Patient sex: M
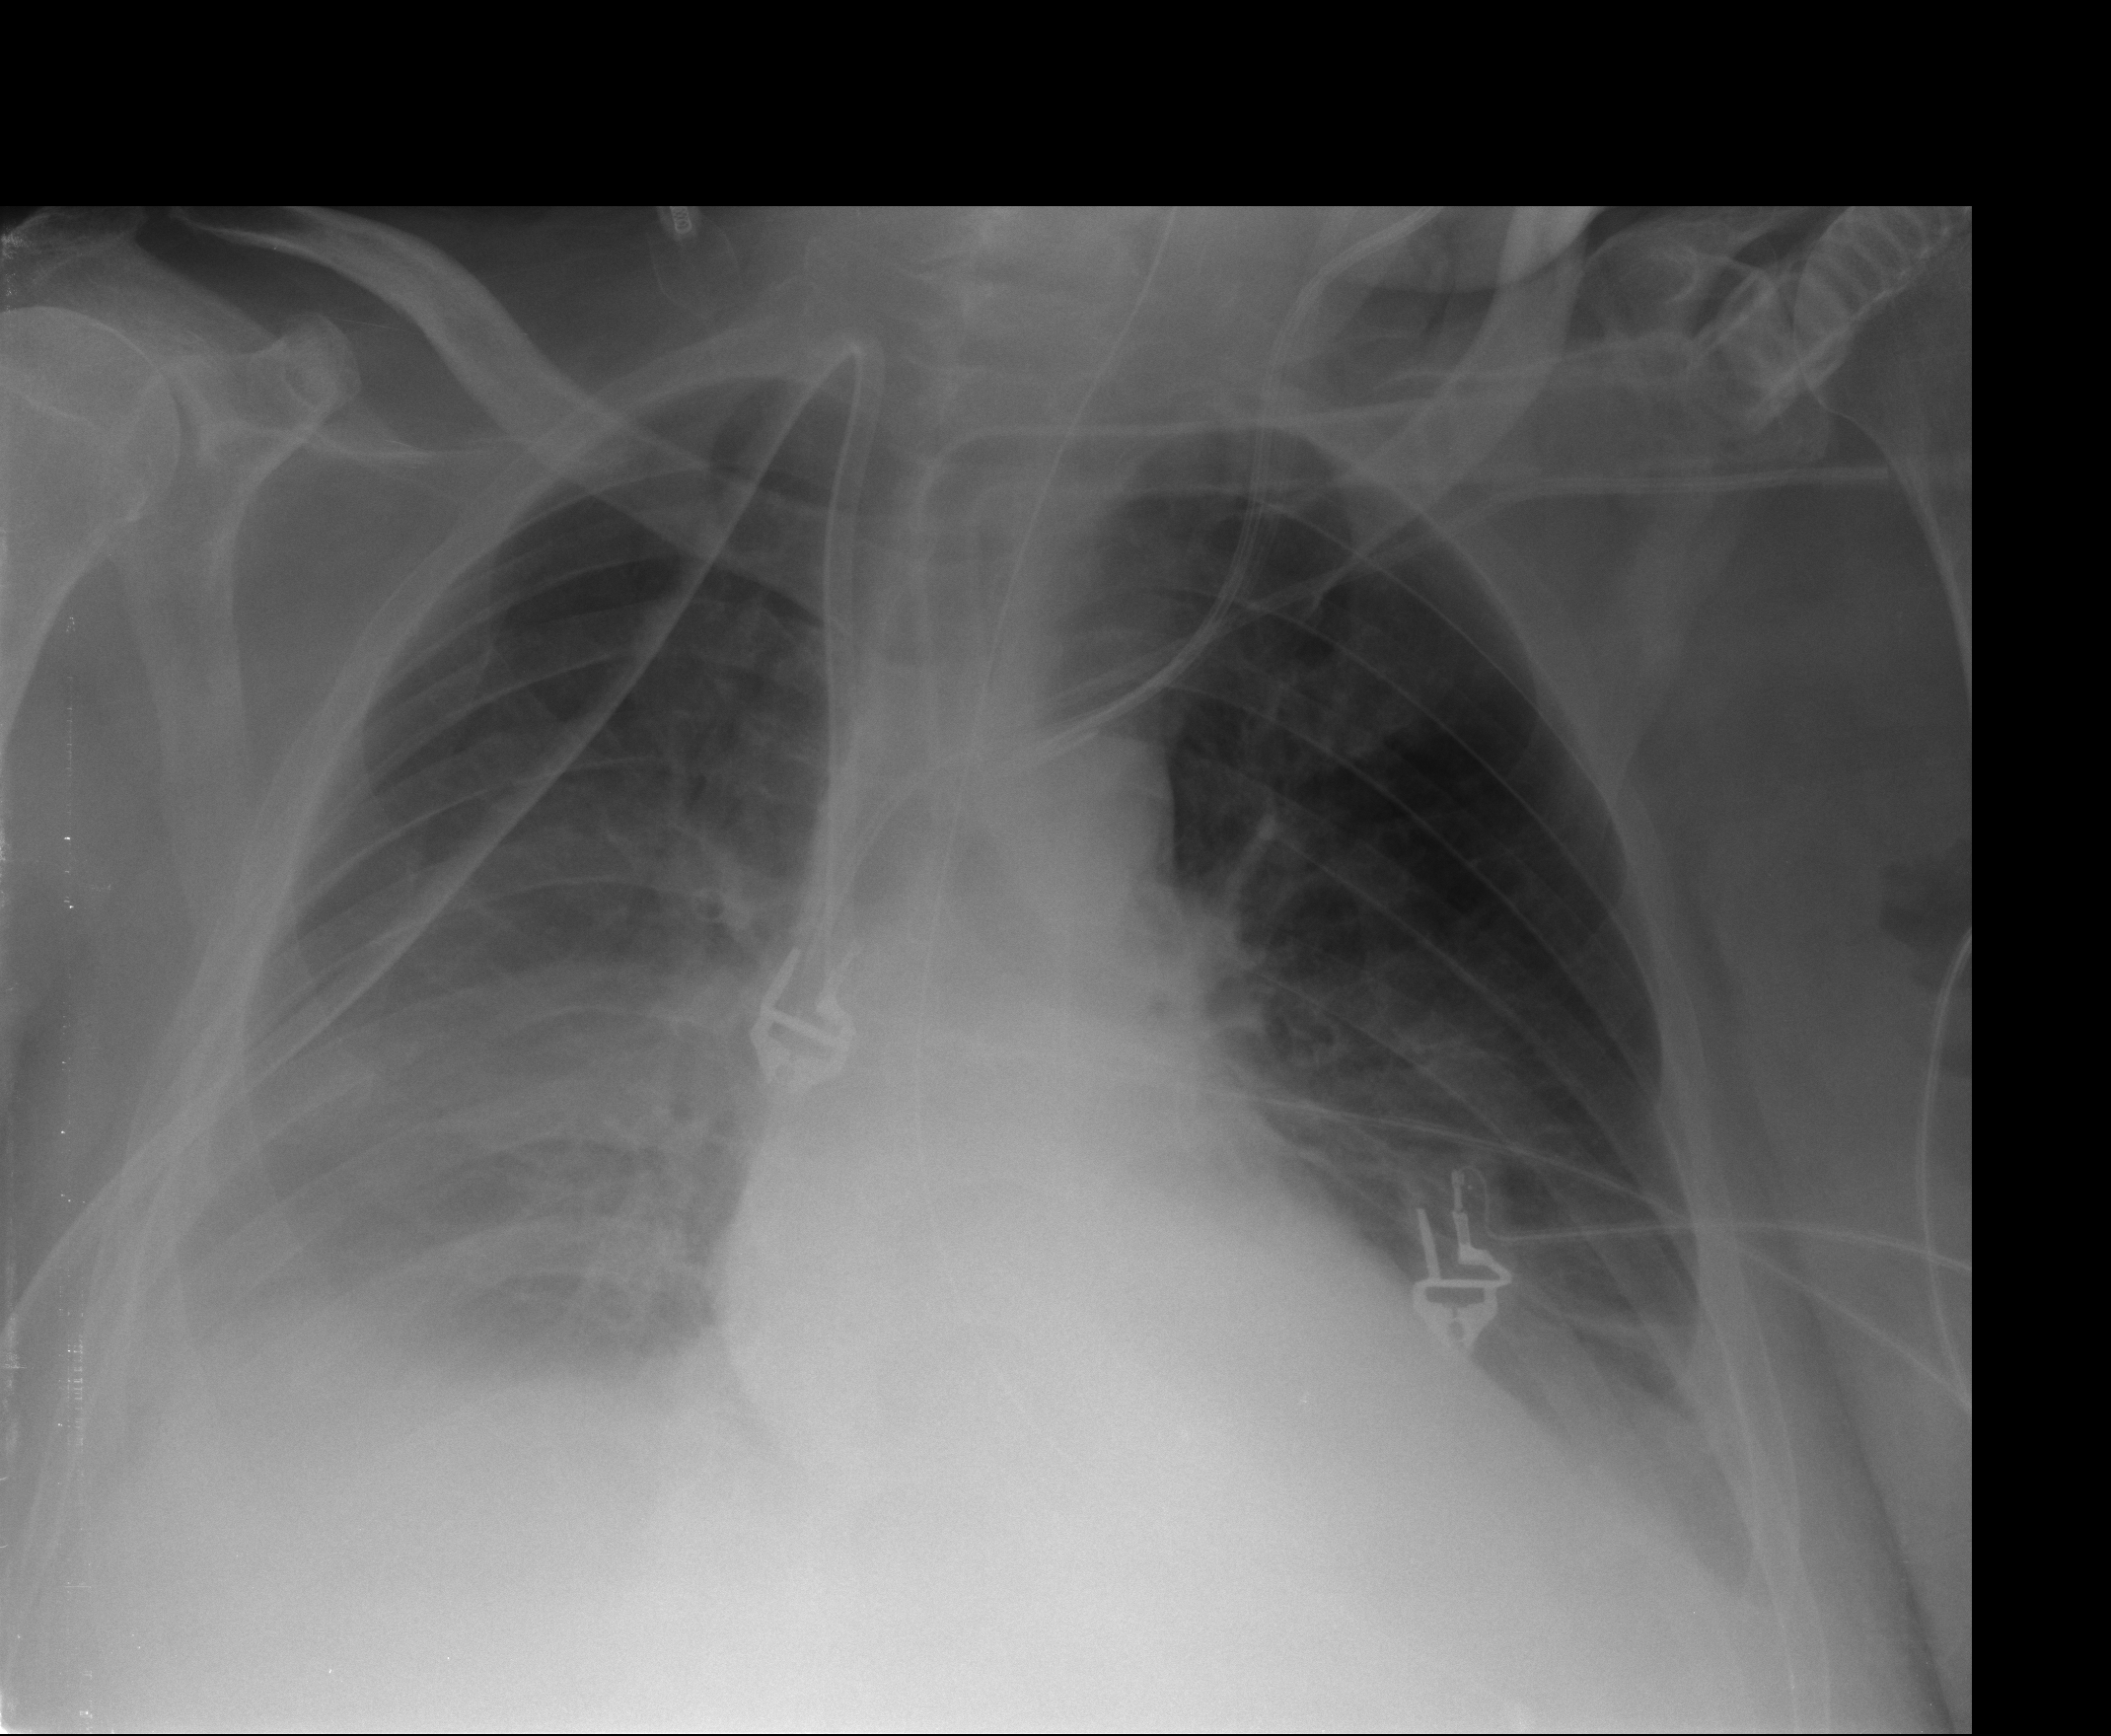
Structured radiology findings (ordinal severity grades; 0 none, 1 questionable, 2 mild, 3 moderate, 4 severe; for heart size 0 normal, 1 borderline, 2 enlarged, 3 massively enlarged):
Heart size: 1
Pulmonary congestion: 2
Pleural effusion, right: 2
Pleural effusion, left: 1
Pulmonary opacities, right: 0
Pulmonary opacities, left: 0
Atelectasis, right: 2
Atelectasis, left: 2